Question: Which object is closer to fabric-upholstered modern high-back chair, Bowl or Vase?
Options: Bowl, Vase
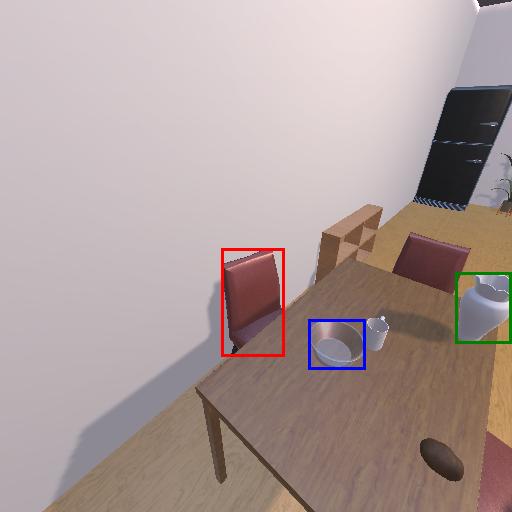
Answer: Bowl